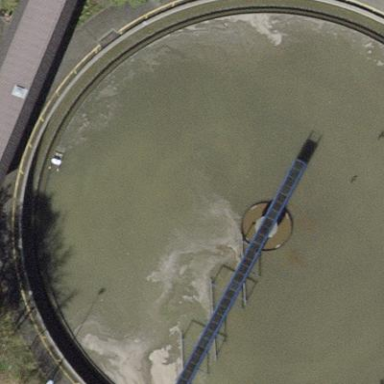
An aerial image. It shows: Body of wastewater.